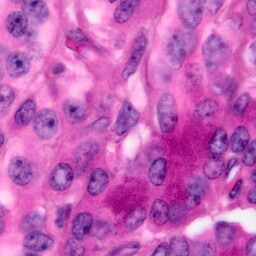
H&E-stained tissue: Pancreatic